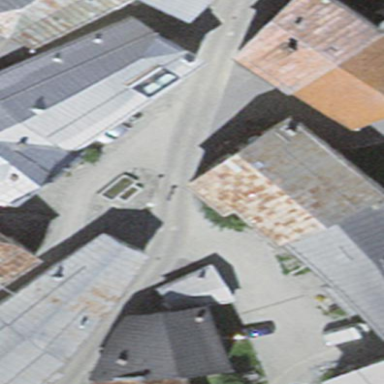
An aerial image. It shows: Building.